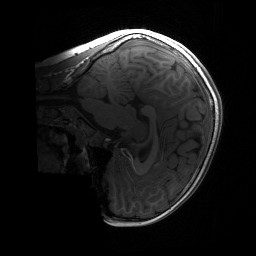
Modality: T1w
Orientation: sagittal
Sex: male
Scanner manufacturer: siemens
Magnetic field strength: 3 T
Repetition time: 1.9 s
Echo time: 0.00243 s